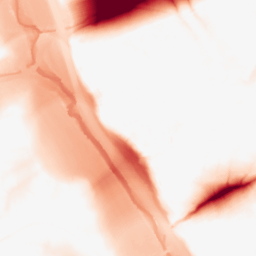
Category: morphological
Decomposition family: tophat
Decomposition parameters: size: 50
mode: black
Upsampling method: quadratic
Upsampling parameters: scale: 2
Upsampling scale: 2